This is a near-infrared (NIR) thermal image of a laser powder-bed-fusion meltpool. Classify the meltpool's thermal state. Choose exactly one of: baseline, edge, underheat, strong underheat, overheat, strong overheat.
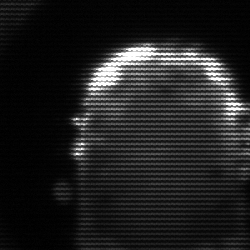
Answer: baseline